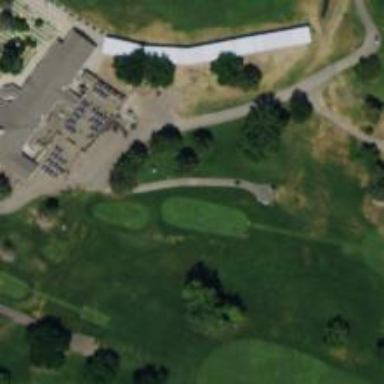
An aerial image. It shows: Well-maintained track used as golf cart path.